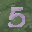
Label: 5